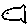
Label: fish